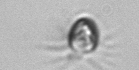
Label: Balanion